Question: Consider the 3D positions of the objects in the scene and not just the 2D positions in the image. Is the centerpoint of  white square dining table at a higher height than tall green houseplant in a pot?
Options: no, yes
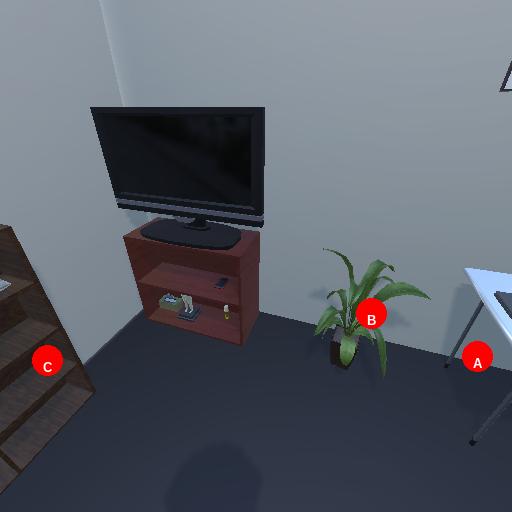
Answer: no